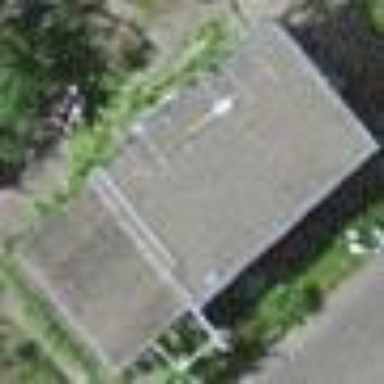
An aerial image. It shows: Hut.